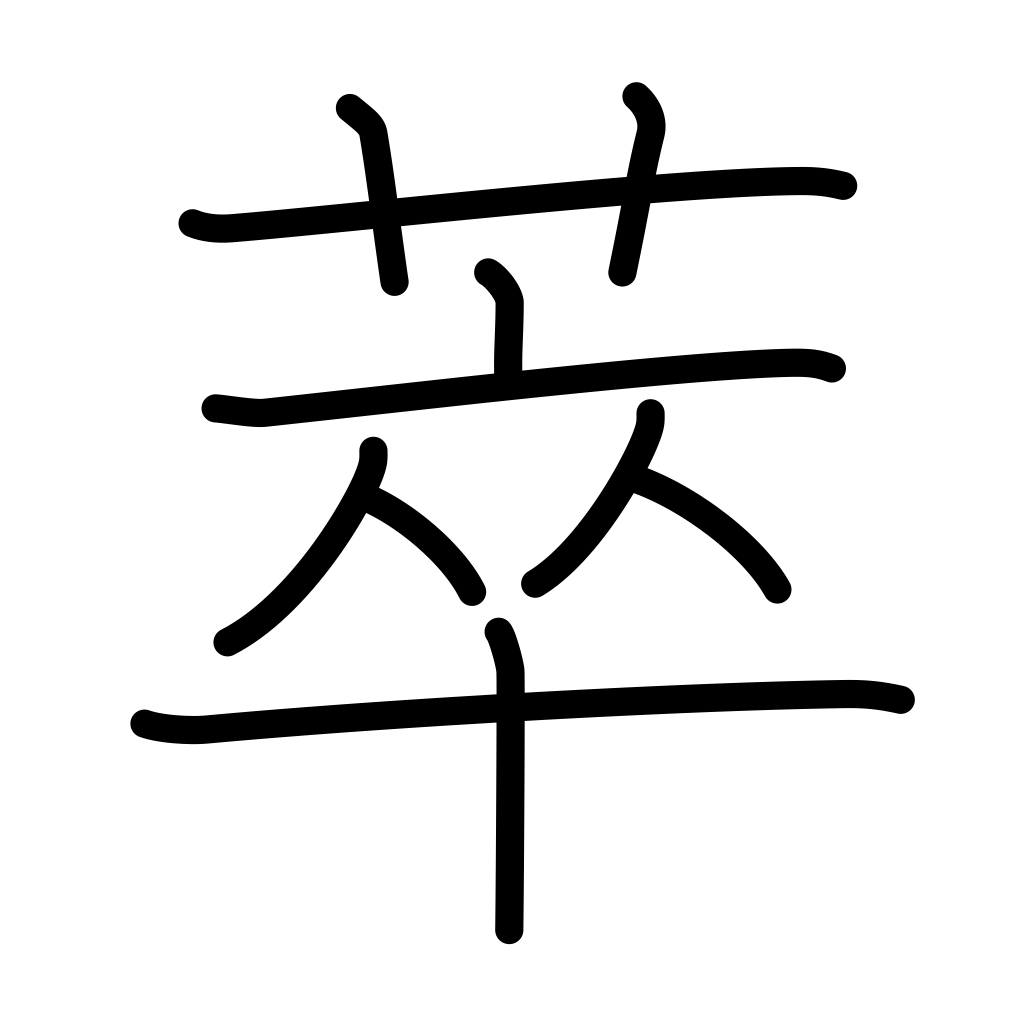
Meaning: collect, gather, assemble